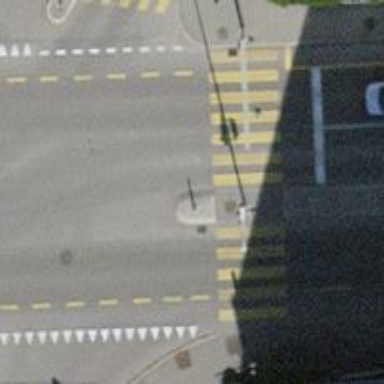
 identified as zebra crossing. It includes island."